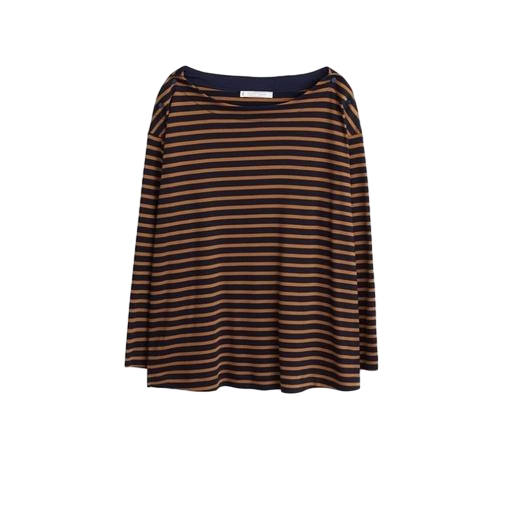
blue long-sleeved striped top, black striped long-sleeve t-shirt, dark colored striped shirt, white background